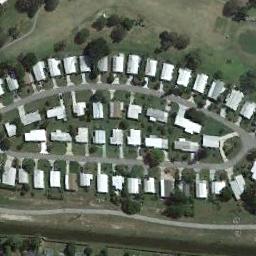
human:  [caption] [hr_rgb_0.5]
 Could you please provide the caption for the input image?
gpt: The mobile home park has some neatly arranged white mobile homes on the grass and a river is next to the mobile home park .

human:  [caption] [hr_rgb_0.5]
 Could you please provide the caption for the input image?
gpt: The mobile home park is on the grass next to the road .

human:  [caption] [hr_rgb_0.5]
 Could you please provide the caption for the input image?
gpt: Many buildings of different shapes are in mobile home parks .

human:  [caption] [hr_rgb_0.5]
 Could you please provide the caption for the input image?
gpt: There are three rows of mobile homes .

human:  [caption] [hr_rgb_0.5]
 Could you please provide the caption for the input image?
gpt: There are many white buildings in the mobile home park .